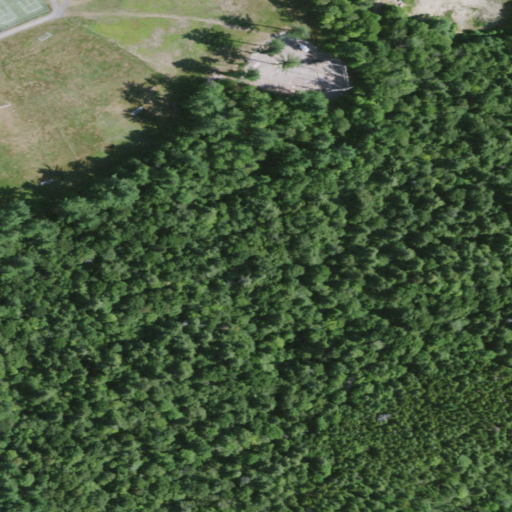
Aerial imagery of cape in New York named Woods Point containing mixed forest, deciduous forest, evergreen forest, shrub, grassland, cultivated crops, pasture, open development, and barren land